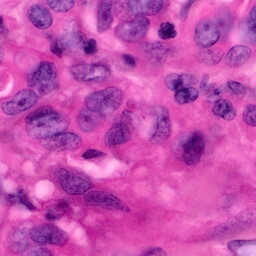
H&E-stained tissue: Pancreatic